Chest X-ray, PA view. Patient: 27 years old, sex M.
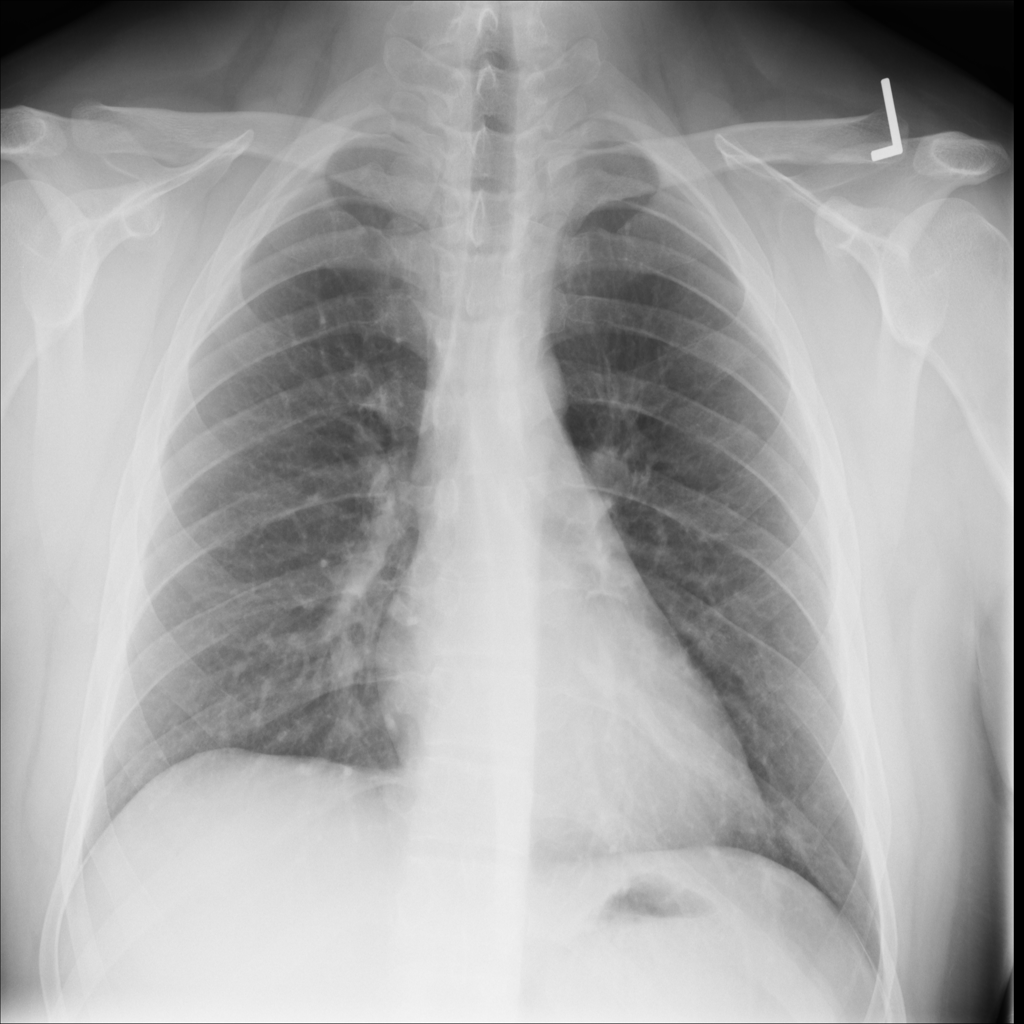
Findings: No Finding